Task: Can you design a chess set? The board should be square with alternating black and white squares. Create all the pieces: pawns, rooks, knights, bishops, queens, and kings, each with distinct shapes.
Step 4503:
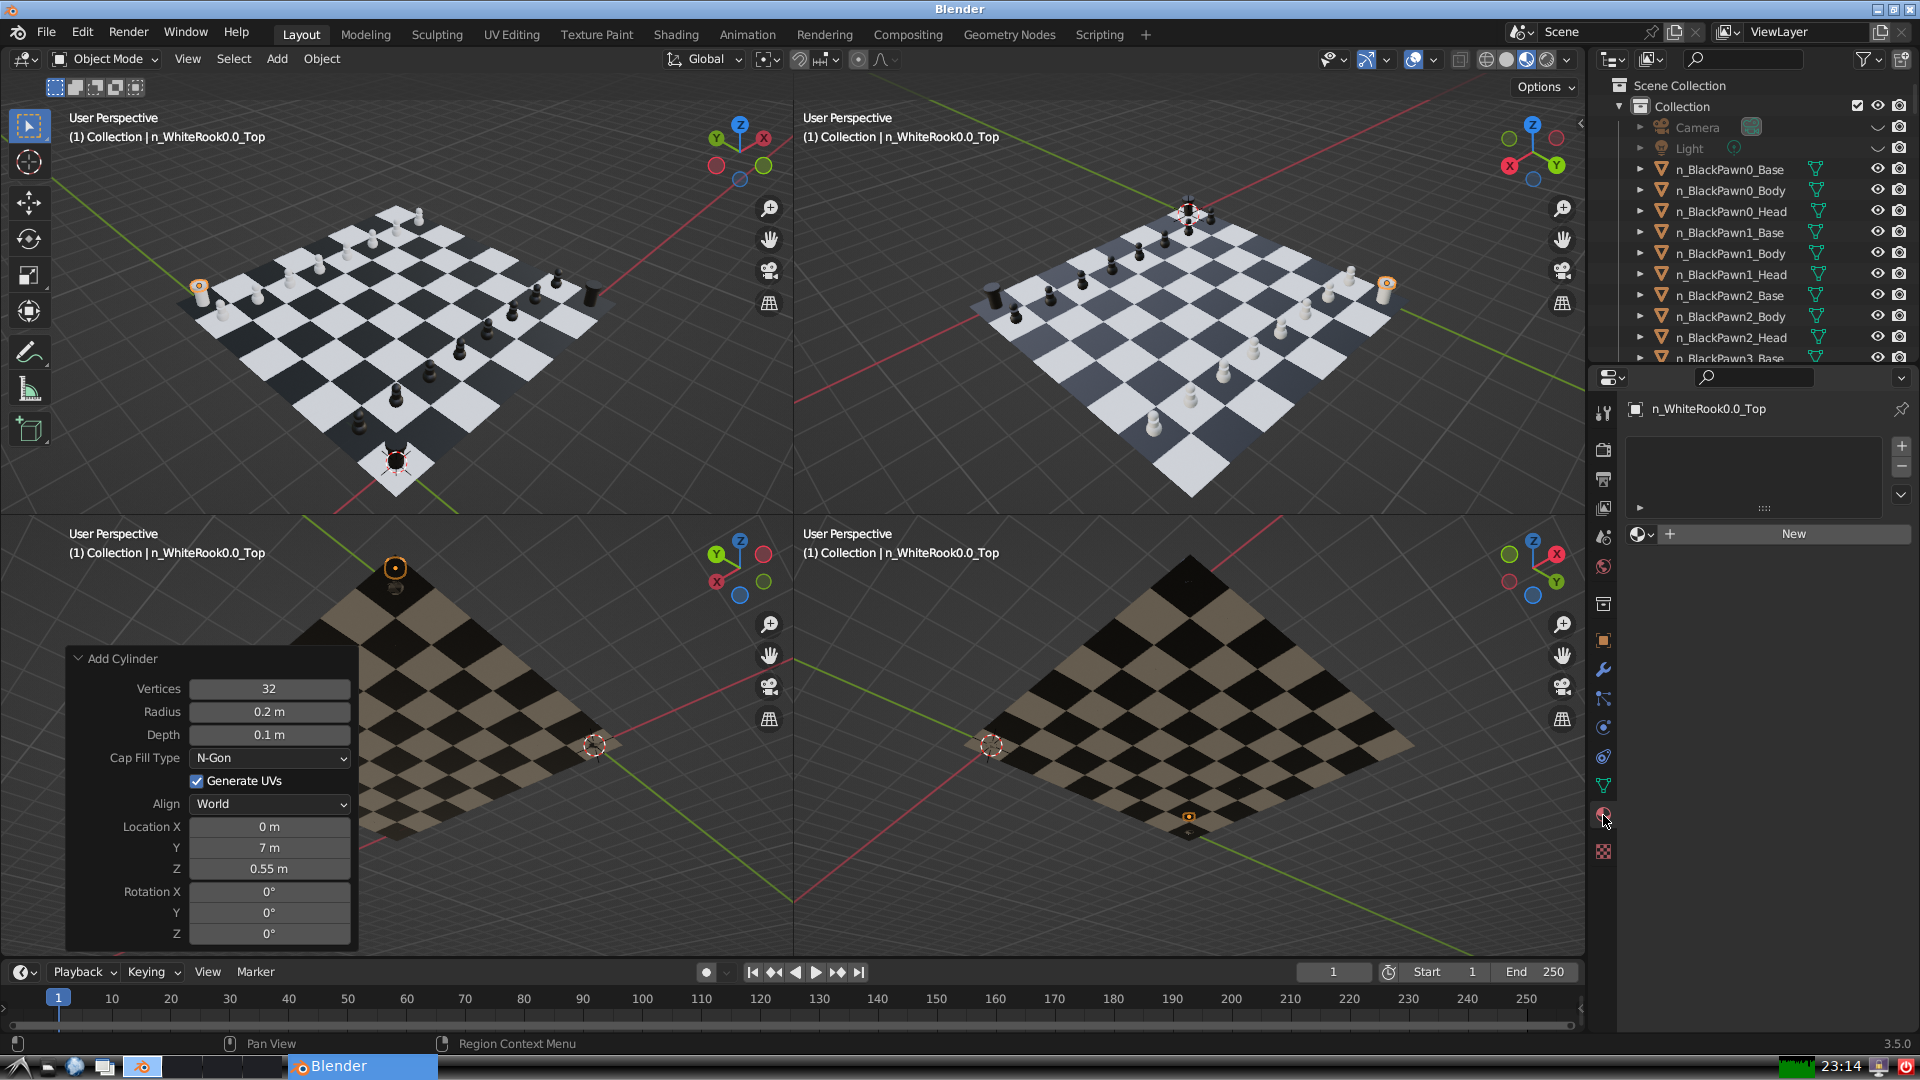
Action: {"mouse_move": [1636, 534]}